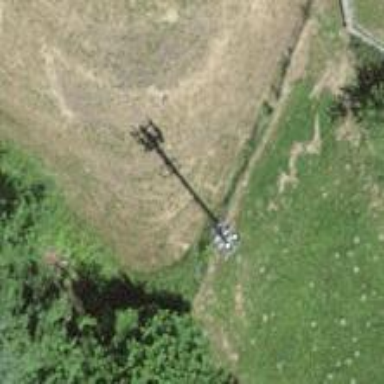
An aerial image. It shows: Termination pole used for power supply.